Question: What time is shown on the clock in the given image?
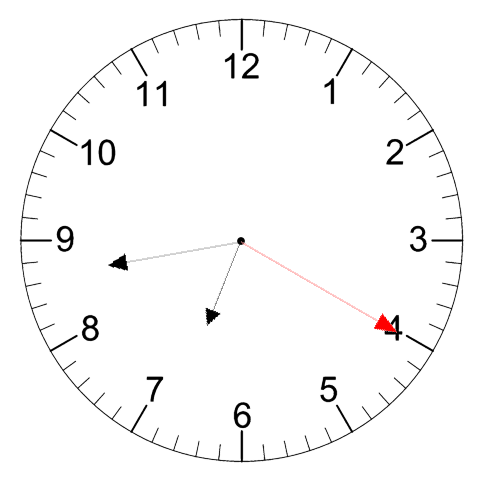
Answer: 06:43:20